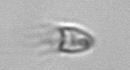
Label: Balanion